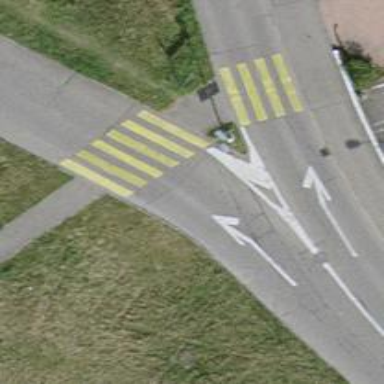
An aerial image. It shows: Zebra crossing on the road.